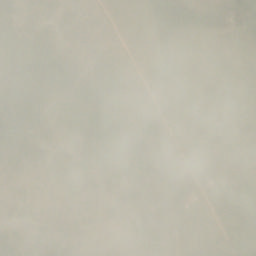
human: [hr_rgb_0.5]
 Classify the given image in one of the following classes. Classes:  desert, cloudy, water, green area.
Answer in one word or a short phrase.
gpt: cloudy